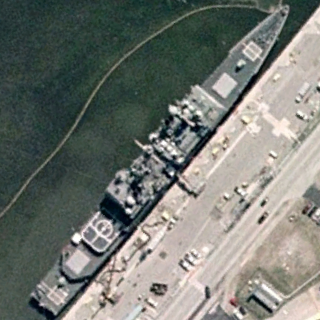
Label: cruiser